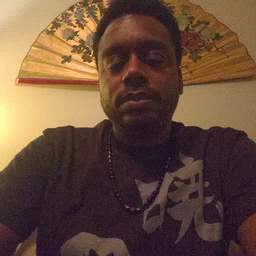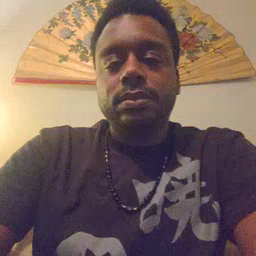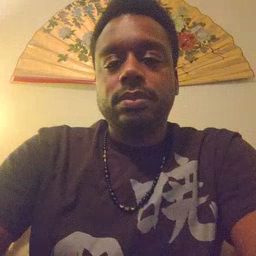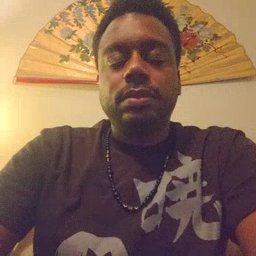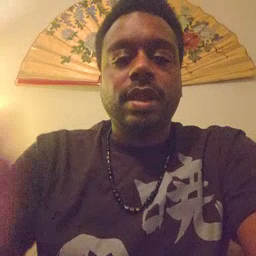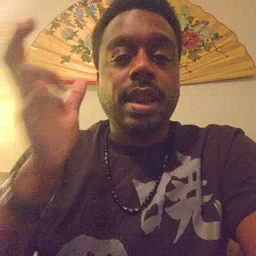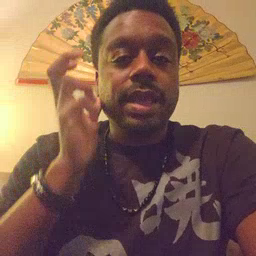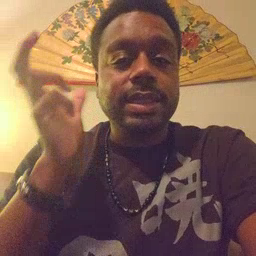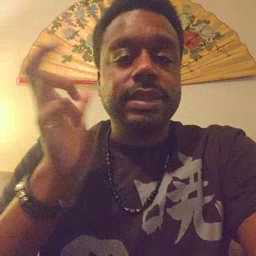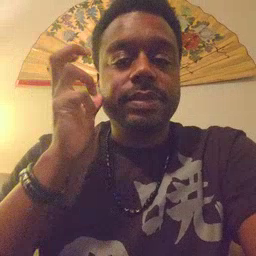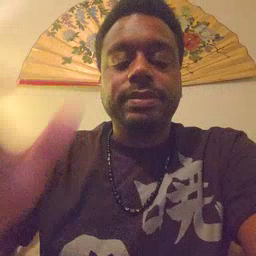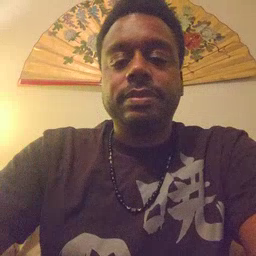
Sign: listen